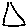
Label: triangle